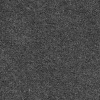
Atmospheric dust classification: dusty